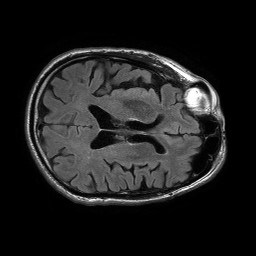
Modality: FLAIR
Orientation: axial
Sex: male
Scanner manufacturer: philips
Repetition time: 11 s
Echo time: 0.125 s